Field crop: maize
Growth stage: 1
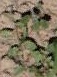
Species: convolvulus